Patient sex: F
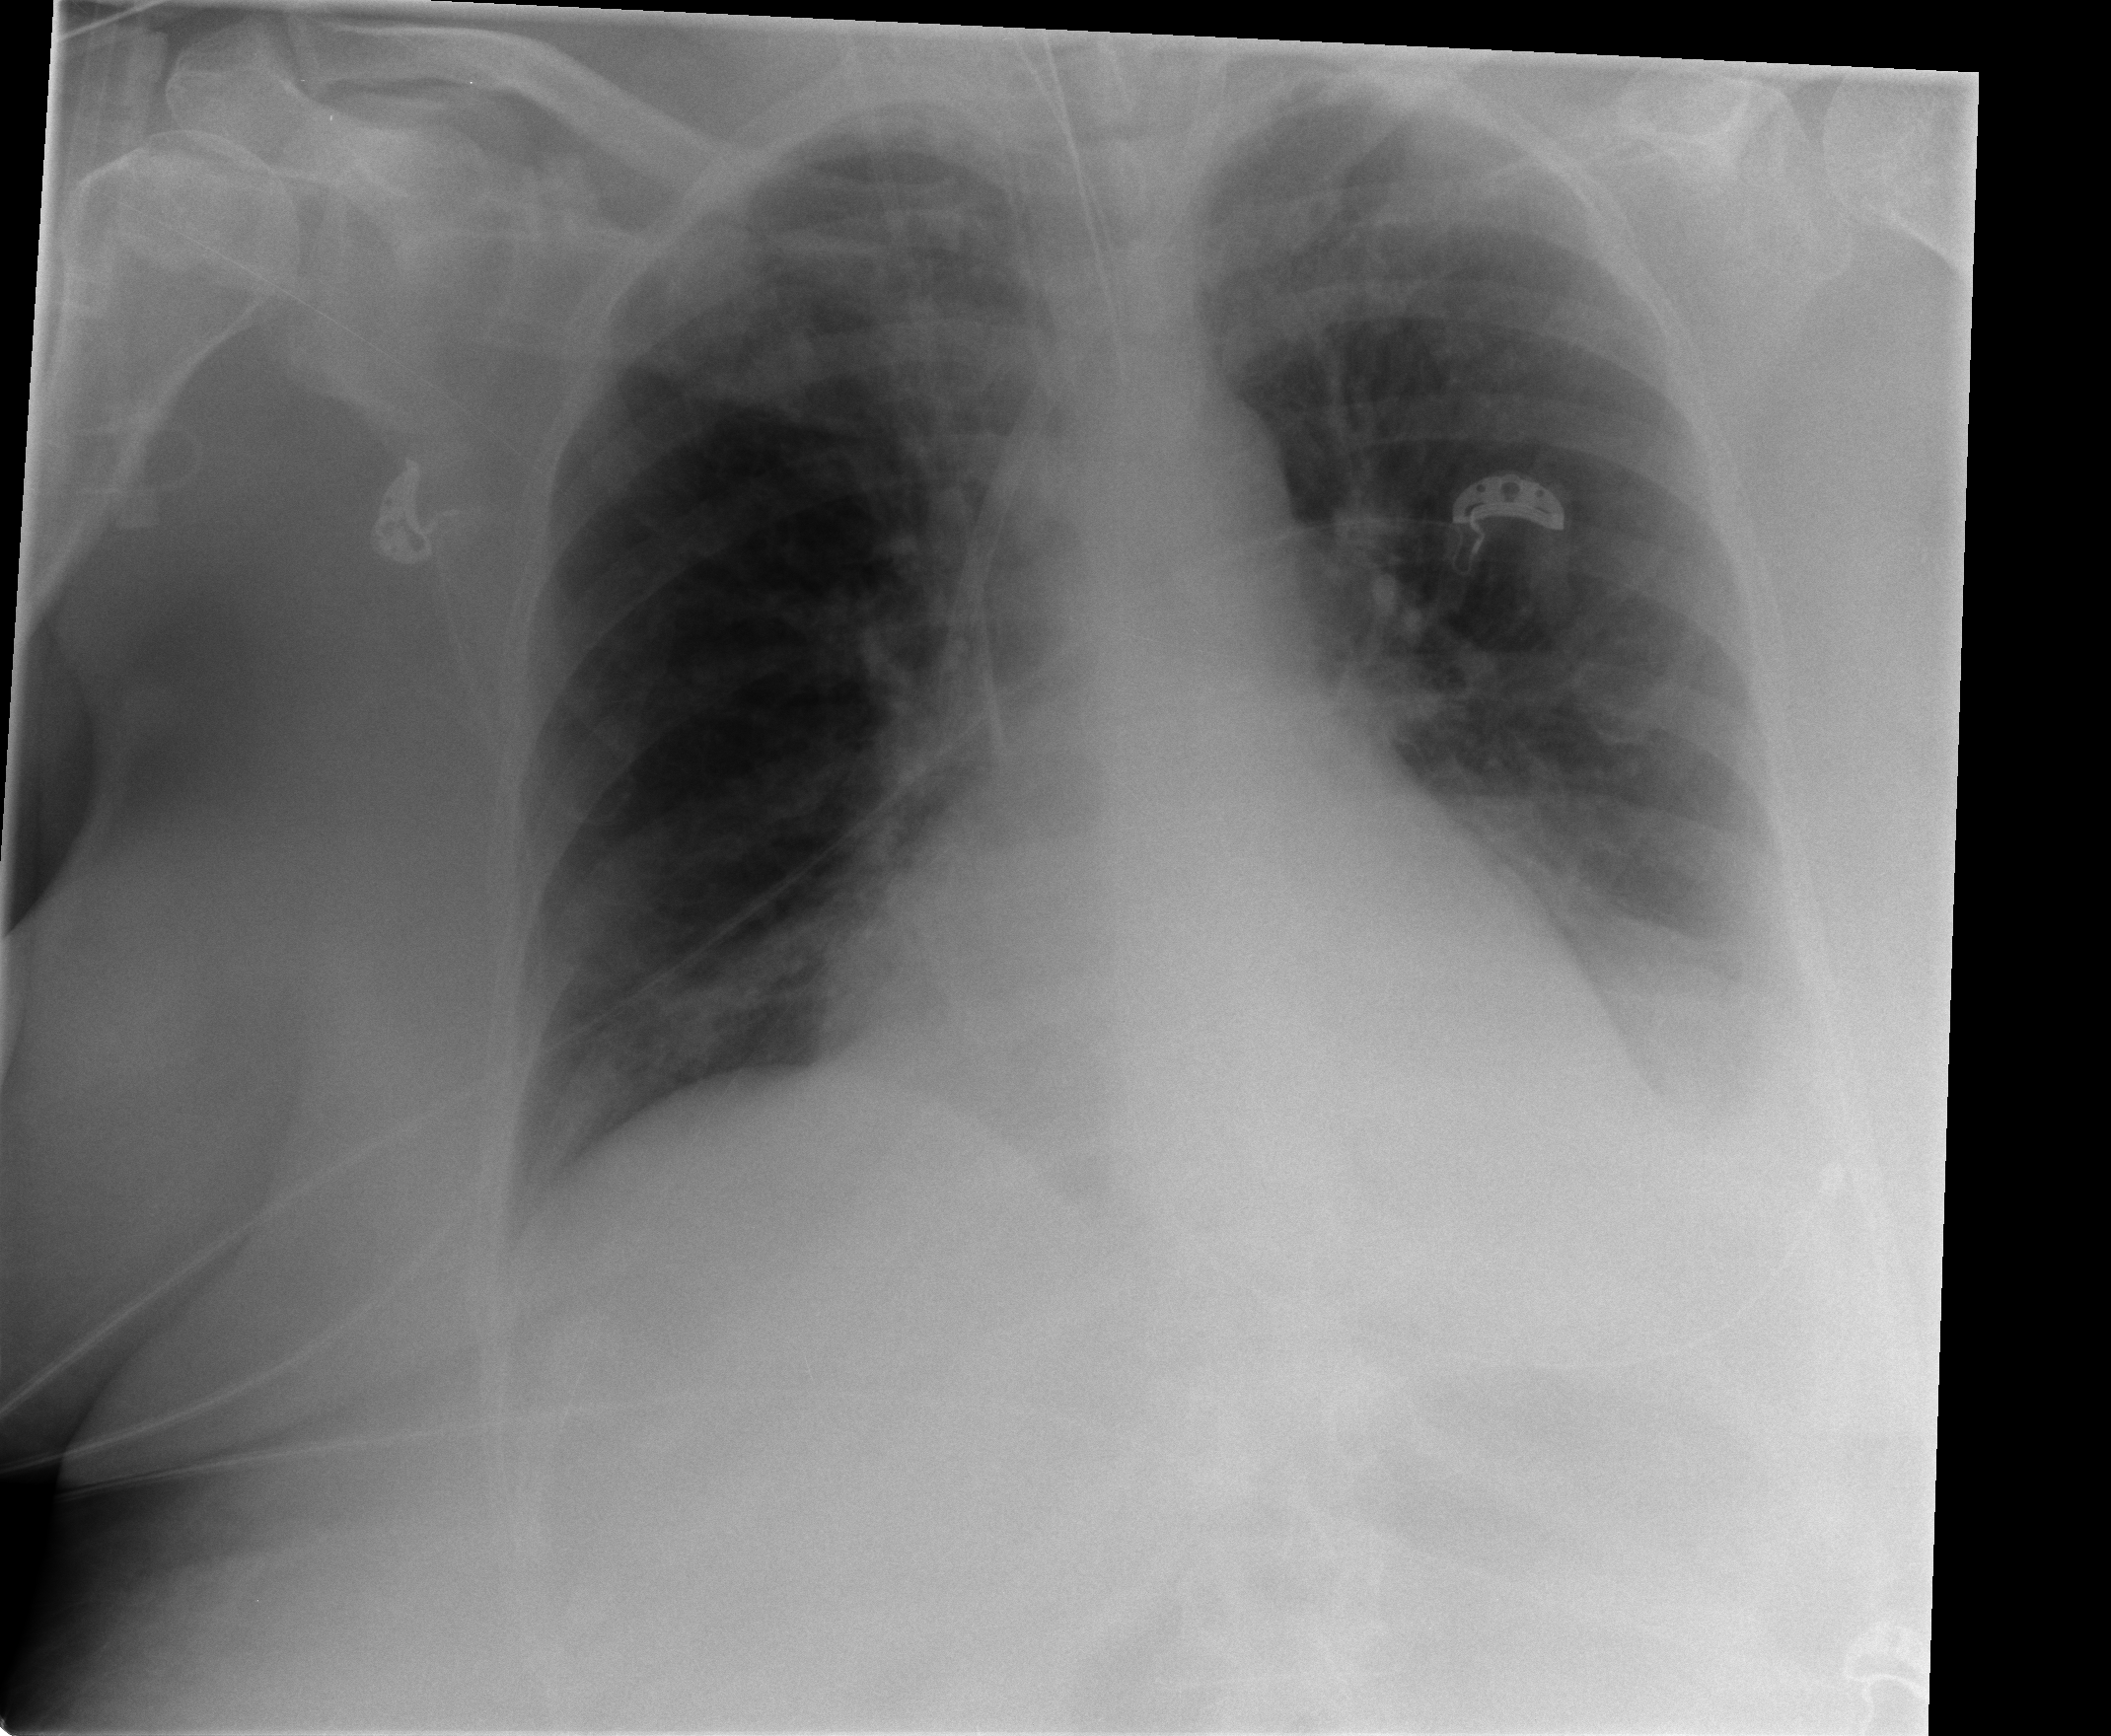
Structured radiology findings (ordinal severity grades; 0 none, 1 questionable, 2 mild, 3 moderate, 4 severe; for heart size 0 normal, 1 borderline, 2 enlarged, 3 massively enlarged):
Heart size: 1
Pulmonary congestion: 2
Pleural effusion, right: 0
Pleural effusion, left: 1
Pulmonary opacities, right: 1
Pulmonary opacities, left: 1
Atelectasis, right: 1
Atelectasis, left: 2